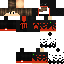
A male human skin with dark skin, wearing brown long hair dressed in a red hoodie and black pants, featuring a closed mouth.